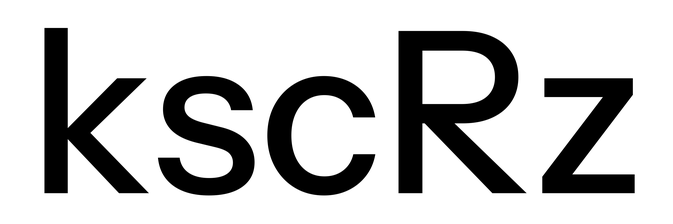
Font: InstrumentSans_Medium